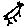
Label: bird